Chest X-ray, AP view. Patient: 50 years old, sex M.
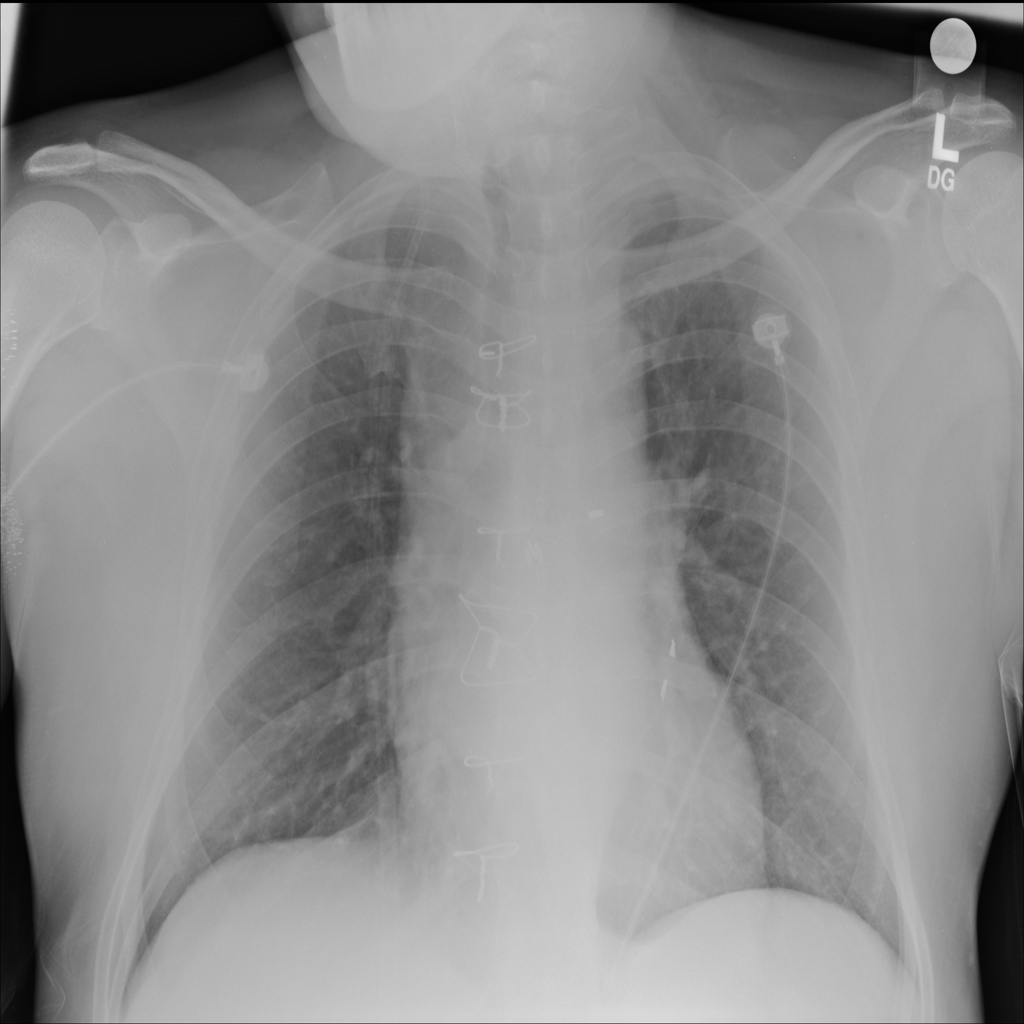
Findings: No Finding